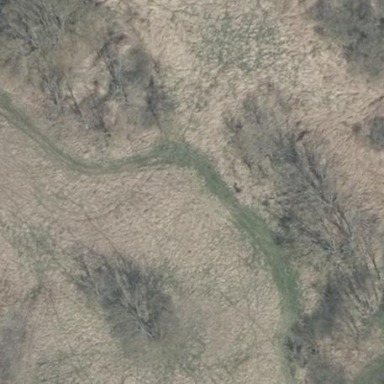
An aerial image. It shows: Deciduous broadleaved woodland.